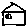
Label: house